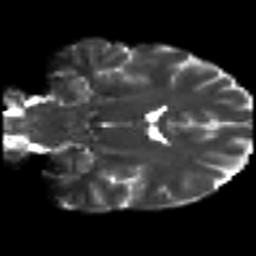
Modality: T2w
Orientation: coronal
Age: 22
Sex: female
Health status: healthy
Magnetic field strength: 3 T
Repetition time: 8.4 s
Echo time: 0.0926 s